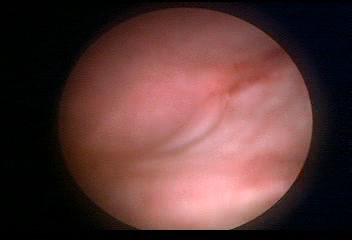
Modality: WLC
Class: Normal mucosa
Bladder cancer association: No